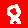
Digit: 8